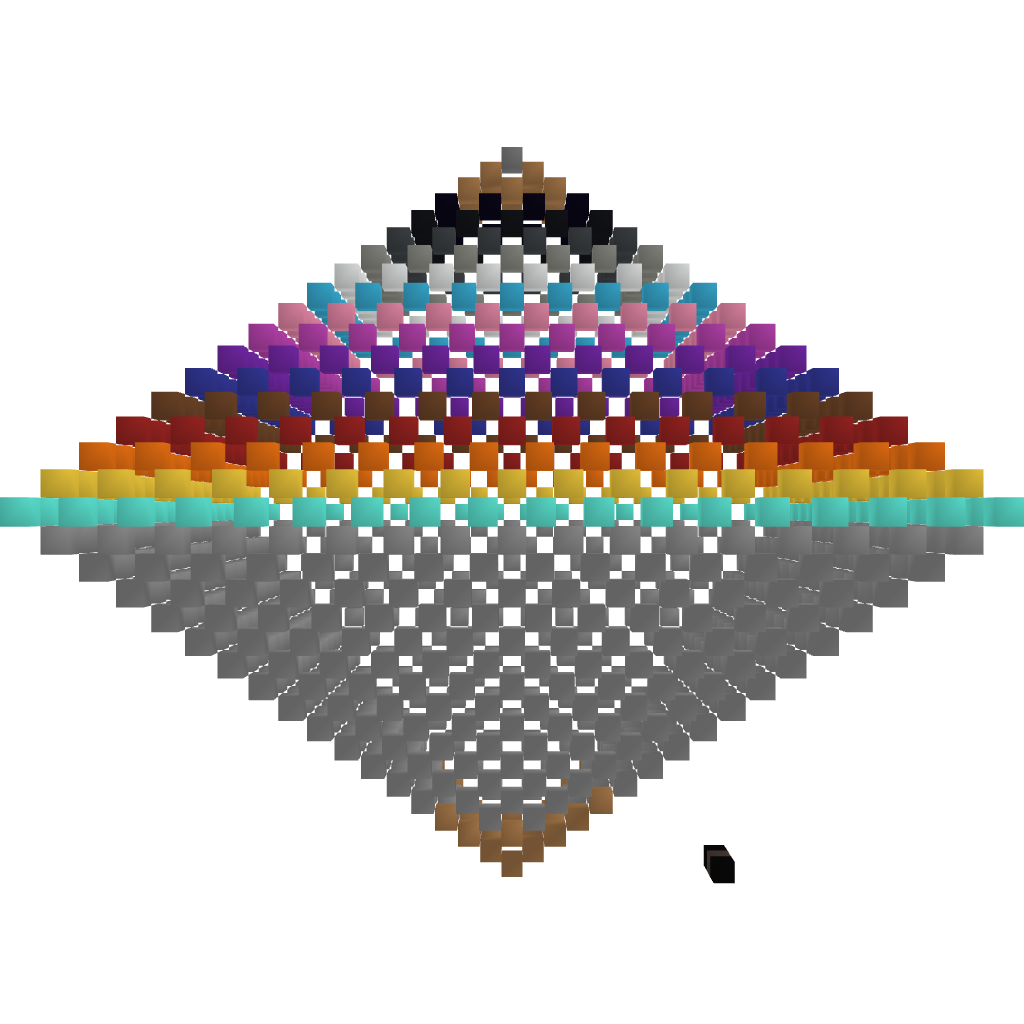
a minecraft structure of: Artistic Rainbow Pyramid